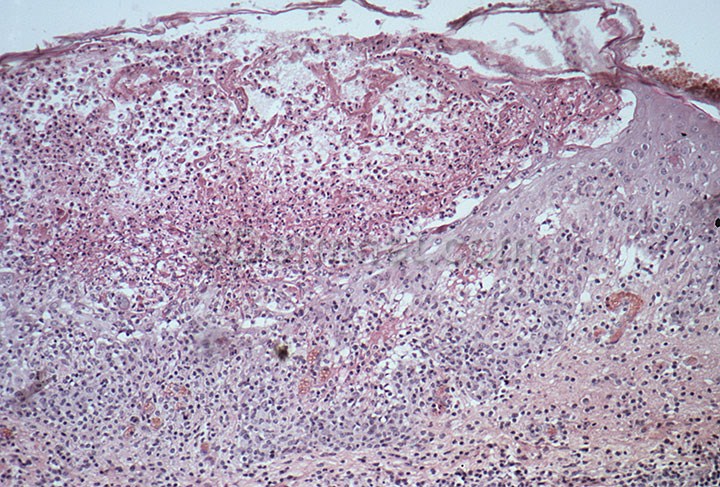
Disease: Warts Molluscum and other Viral Infections